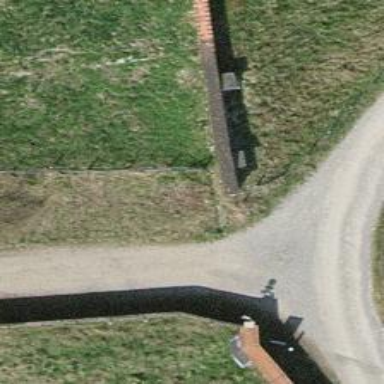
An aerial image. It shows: Wall barrier.